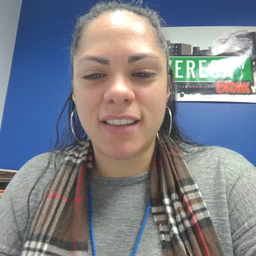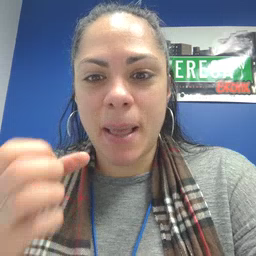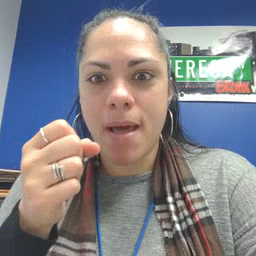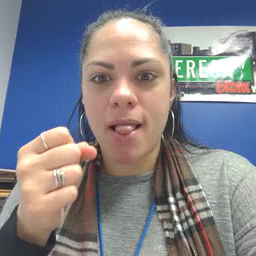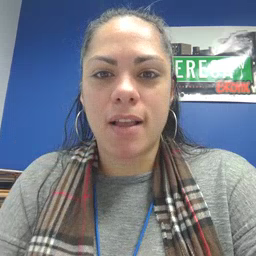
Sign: milk